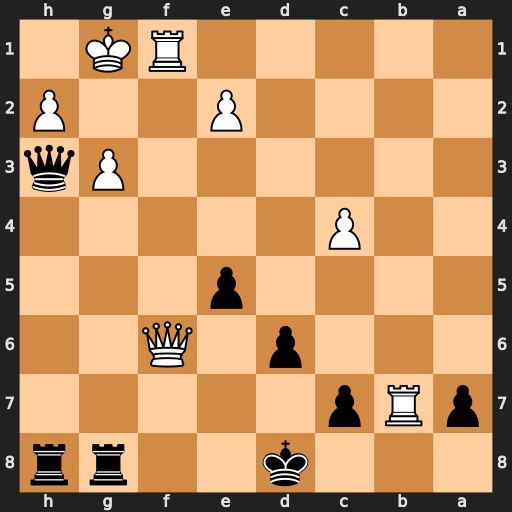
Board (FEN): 3k2rr/pRp5/3p1Q2/4p3/2P5/6Pq/4P2P/5RK1
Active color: b
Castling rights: -
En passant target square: -
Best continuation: Kc8 Rxc7+ Kxc7